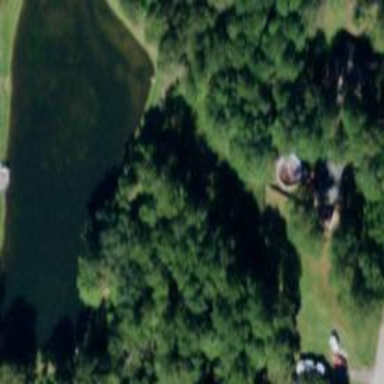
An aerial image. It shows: Serene pond surrounded by nature.